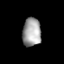
Tissue: lung
Cell type: Fibroblasts
Senescence score: 0.5652
Nuclear area (px): 517
Mean DAPI intensity: 161.634